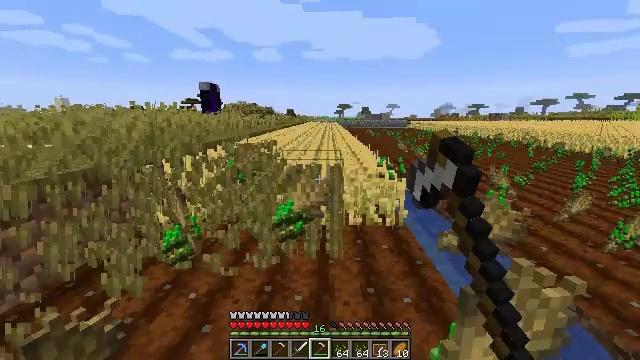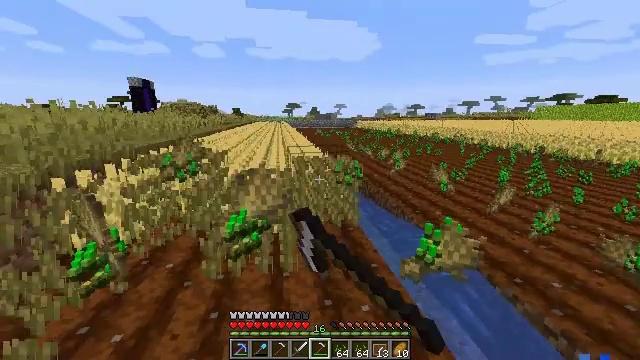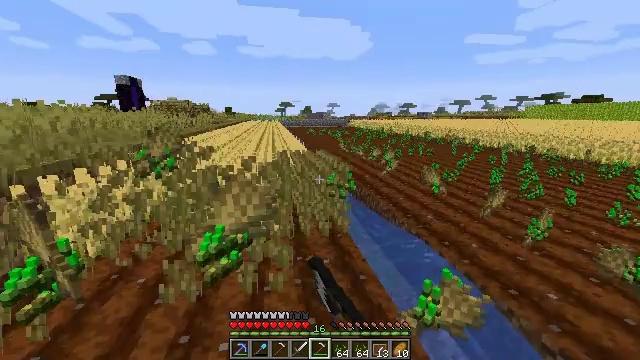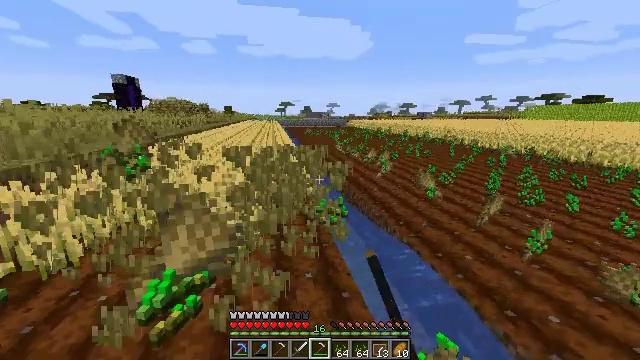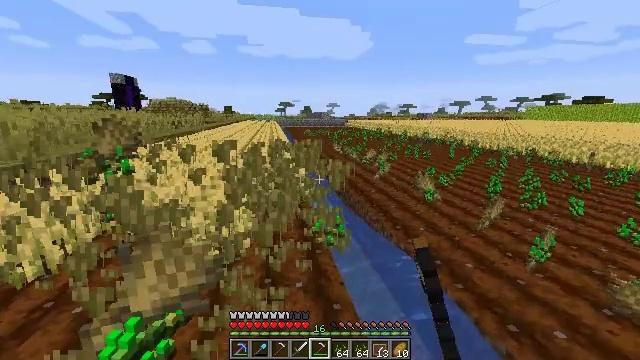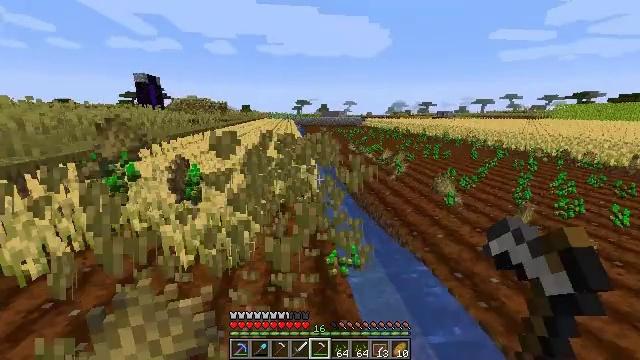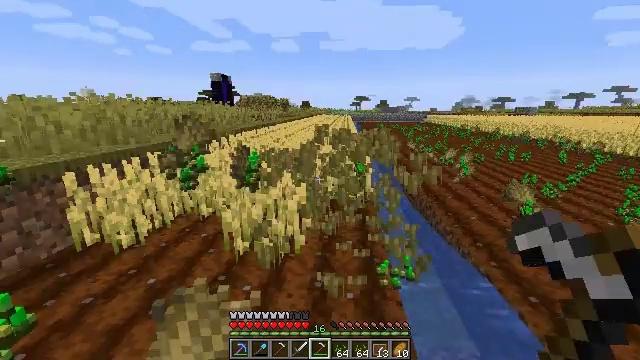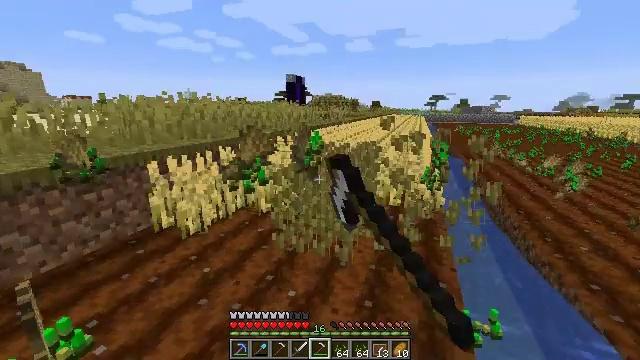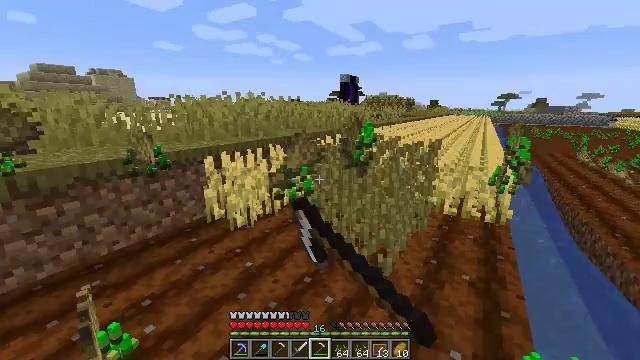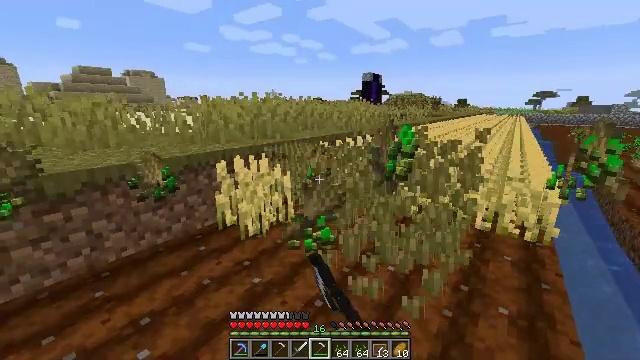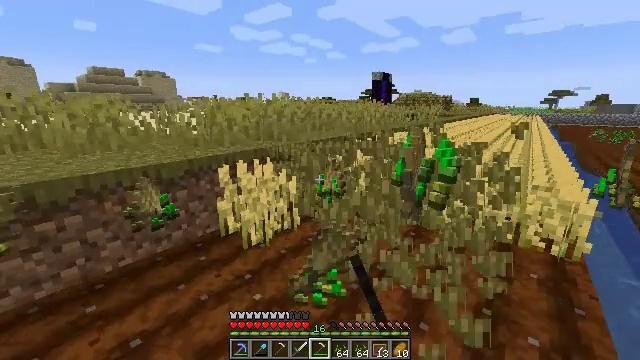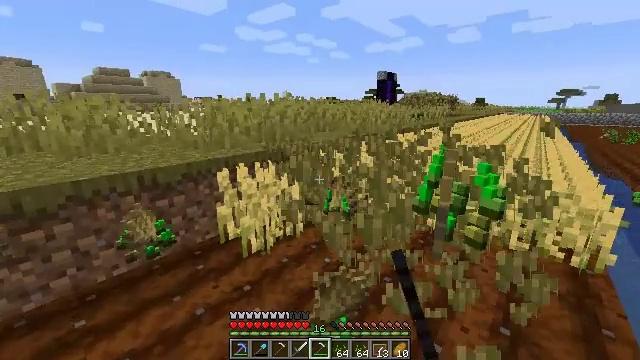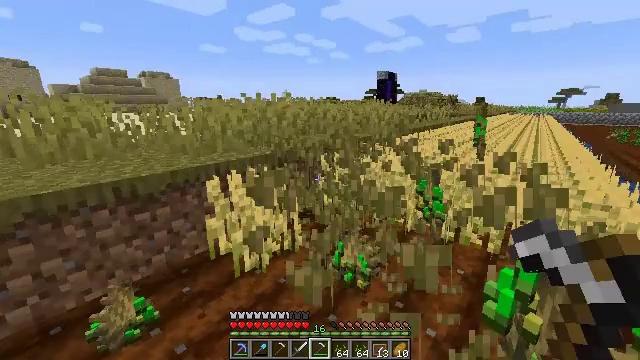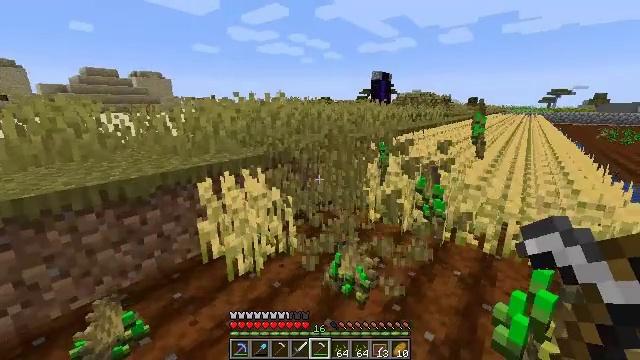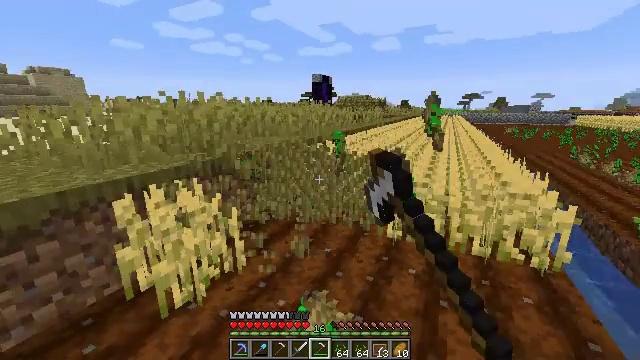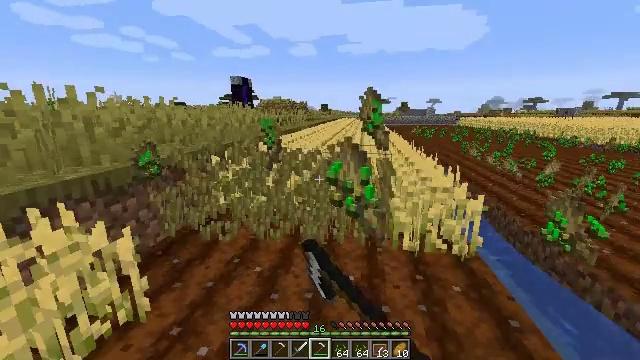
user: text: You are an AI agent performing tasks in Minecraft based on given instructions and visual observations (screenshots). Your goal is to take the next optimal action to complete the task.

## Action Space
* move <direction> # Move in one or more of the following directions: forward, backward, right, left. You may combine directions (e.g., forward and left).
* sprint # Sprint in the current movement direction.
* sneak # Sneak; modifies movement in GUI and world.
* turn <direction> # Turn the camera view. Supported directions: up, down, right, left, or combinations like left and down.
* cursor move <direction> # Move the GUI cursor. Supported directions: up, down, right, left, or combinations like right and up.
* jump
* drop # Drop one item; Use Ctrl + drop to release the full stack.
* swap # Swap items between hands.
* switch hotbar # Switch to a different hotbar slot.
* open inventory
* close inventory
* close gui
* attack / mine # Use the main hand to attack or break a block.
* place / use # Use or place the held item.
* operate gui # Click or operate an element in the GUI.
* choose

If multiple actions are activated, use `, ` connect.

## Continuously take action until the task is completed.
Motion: motion action
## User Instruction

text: Gather wheat by left-clicking on it.
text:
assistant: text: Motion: move forward and move right, turn right, attack / mine
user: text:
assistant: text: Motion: move forward and move right, turn right, attack / mine
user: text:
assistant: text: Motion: move forward and move right, attack / mine
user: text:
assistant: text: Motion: move forward, attack / mine
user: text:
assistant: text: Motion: move forward, turn left, attack / mine
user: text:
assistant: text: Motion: move forward, turn left, attack / mine
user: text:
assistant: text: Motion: move forward, turn left, attack / mine
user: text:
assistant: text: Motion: move forward, turn left, attack / mine
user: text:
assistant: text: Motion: move forward, turn left, attack / mine
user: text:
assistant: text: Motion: move forward, turn left, attack / mine
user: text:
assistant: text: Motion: move forward, attack / mine
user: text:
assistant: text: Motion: move forward, attack / mine
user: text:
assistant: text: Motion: move forward, turn right, attack / mine
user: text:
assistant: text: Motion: move forward, turn right, attack / mine
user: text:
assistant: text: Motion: move forward and move right, turn right, attack / mine
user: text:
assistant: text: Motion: move forward and move right, turn right, attack / mine
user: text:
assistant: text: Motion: move forward and move right, turn right, attack / mine
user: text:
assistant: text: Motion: move forward and move right, attack / mine
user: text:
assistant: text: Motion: move forward, turn left and down, attack / mine
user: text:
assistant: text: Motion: move forward, turn left and down, attack / mine
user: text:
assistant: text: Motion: move forward and move left, turn left and down, attack / mine
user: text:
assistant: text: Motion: move left, turn left and down, attack / mine
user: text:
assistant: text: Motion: move left, turn left, attack / mine
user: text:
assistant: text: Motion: move left, turn left, attack / mine
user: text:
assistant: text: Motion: move left, attack / mine
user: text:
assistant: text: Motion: move forward and move left, turn right and up, attack / mine
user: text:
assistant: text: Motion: move forward and move right, turn right and up, attack / mine
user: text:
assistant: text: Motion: move forward and move right, turn right and up, attack / mine
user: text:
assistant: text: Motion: move forward and move right, turn right and up, attack / mine
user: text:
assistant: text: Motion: move forward and move right, turn right, attack / mine